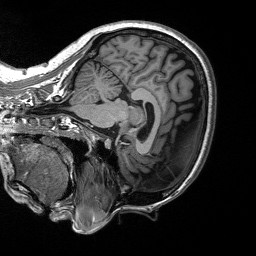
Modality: T1w
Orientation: sagittal
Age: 46
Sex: female
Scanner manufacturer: siemens
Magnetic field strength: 3 T
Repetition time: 2.53 s
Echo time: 0.00219 s